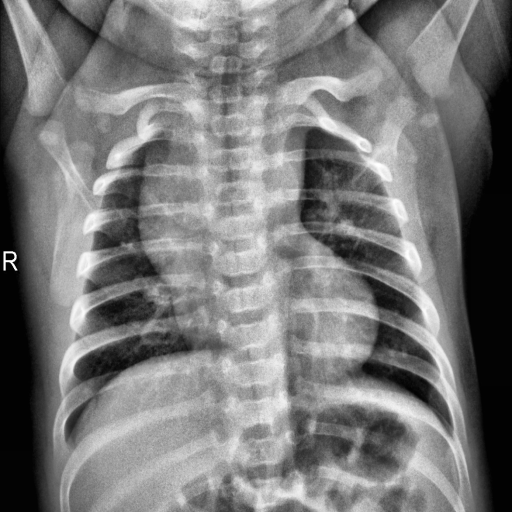
Finding: NORMAL